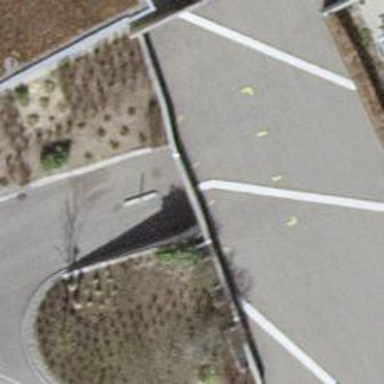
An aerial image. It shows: Parking entrance.